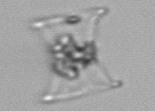
Label: Eucampia